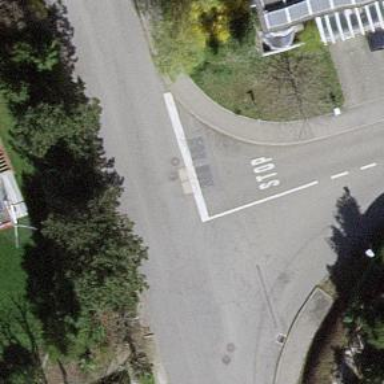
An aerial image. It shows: Road with stop sign.